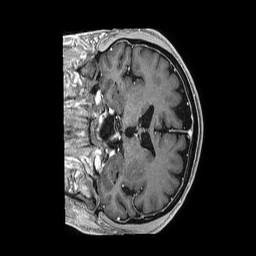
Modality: T1w
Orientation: coronal
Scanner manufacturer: philips
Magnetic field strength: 1.5 T
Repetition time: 0.007606 s
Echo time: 0.003461 s